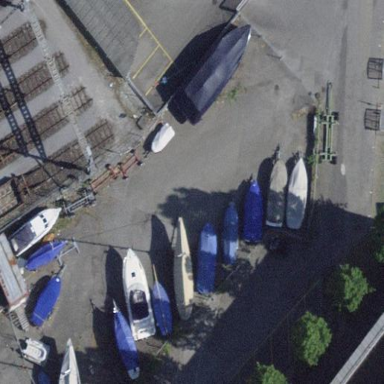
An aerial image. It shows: Boat storage area.